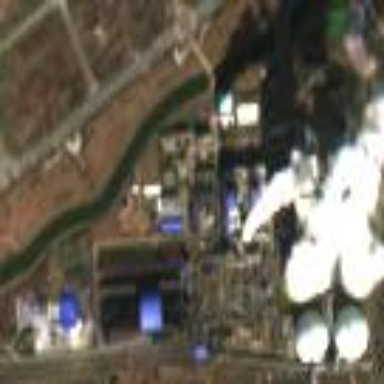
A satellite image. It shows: Industrial area with coal power plant.